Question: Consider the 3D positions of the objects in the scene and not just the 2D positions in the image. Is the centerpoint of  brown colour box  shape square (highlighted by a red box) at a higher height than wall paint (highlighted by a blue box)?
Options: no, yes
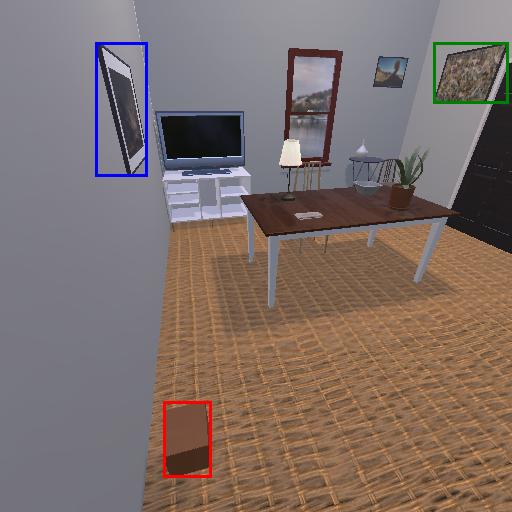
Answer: no